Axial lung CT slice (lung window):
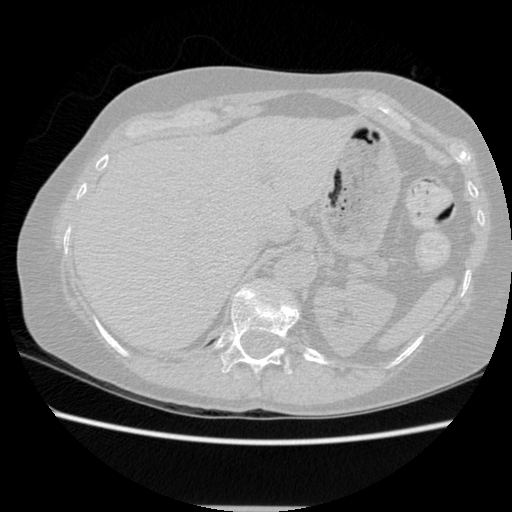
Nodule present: no